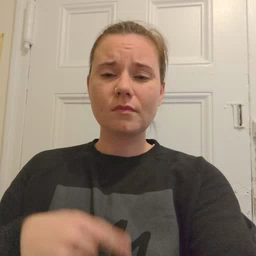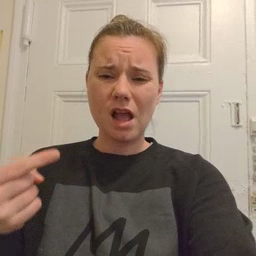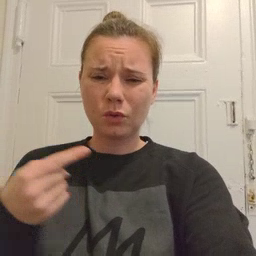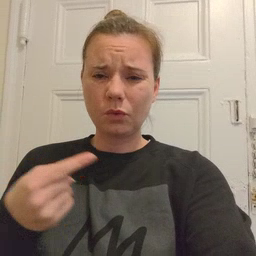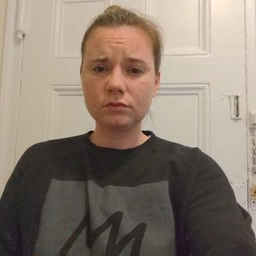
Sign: owie